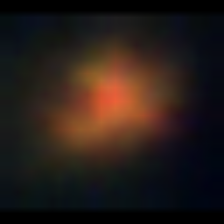
Taxon: NanoPlankton
Group: Other